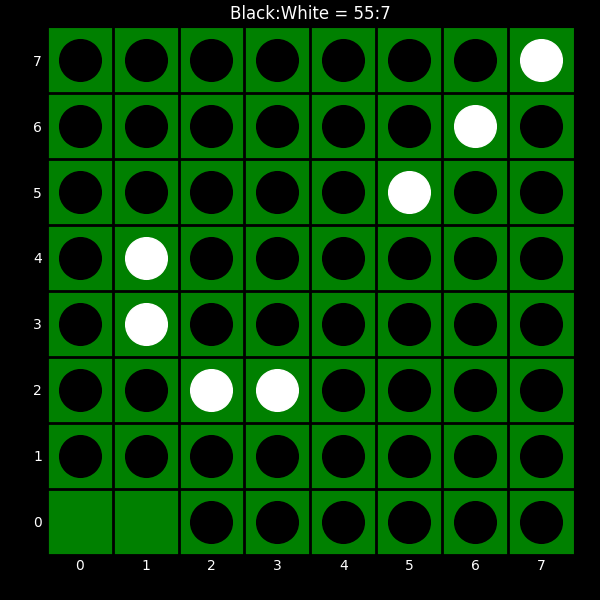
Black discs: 55
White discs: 7